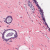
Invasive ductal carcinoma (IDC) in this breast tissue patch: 0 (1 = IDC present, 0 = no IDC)